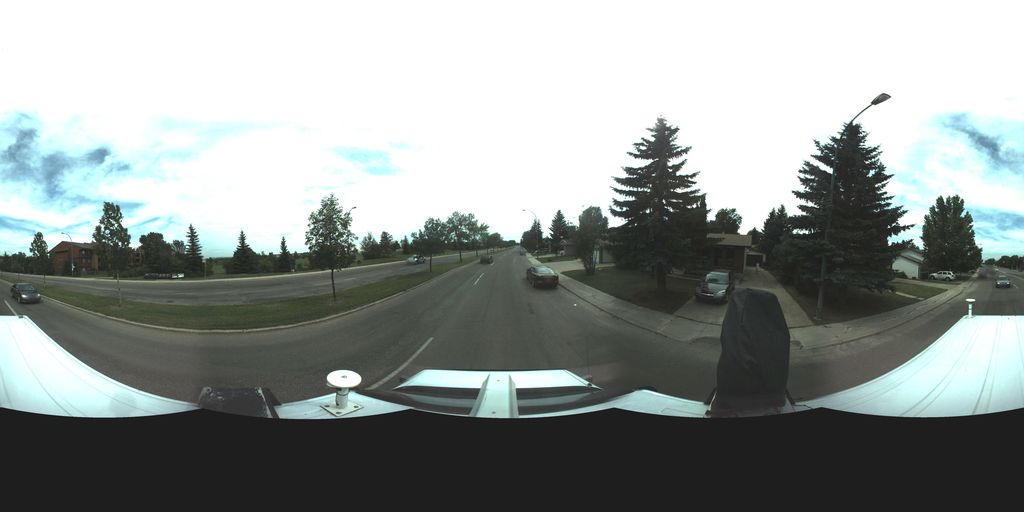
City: saskatoon